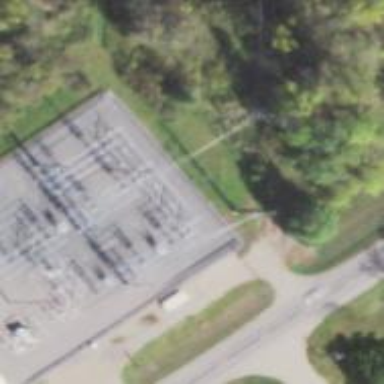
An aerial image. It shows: Power tower.